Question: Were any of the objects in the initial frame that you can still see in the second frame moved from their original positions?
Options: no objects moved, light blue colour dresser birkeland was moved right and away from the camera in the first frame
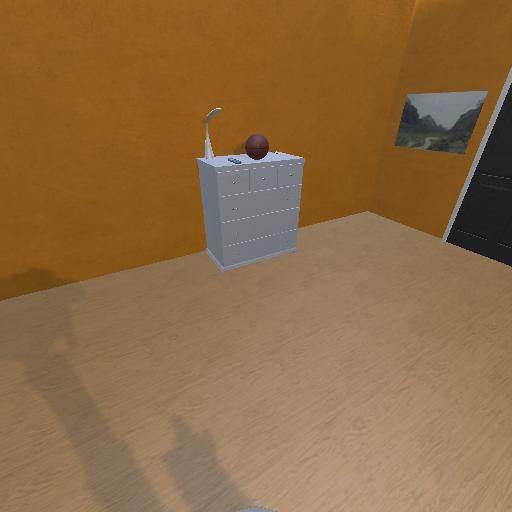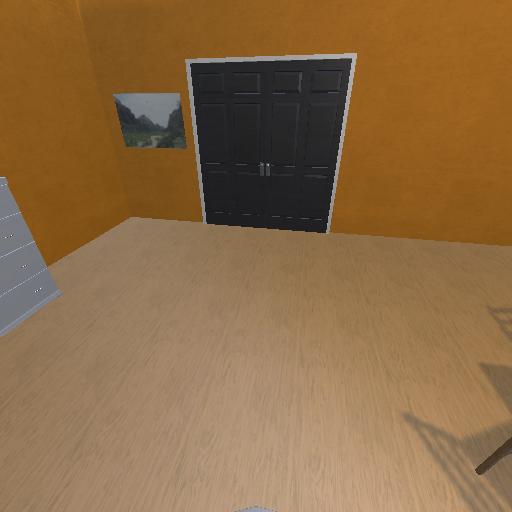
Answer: no objects moved